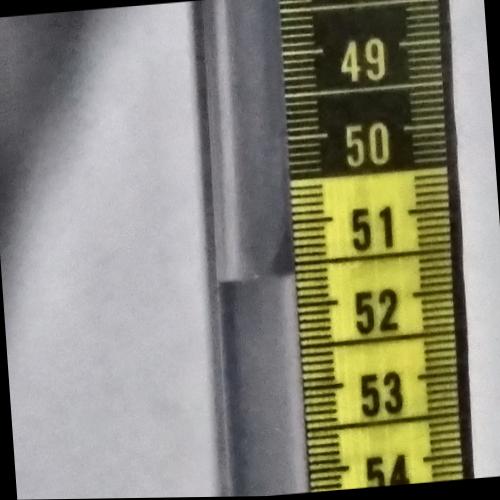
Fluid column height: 51.6 cm